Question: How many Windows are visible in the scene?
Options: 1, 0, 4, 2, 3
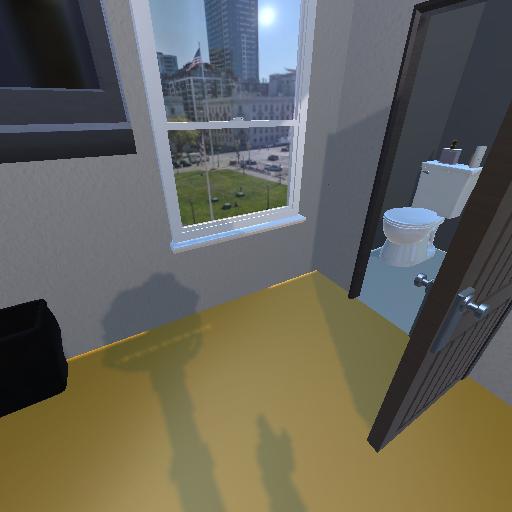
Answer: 1